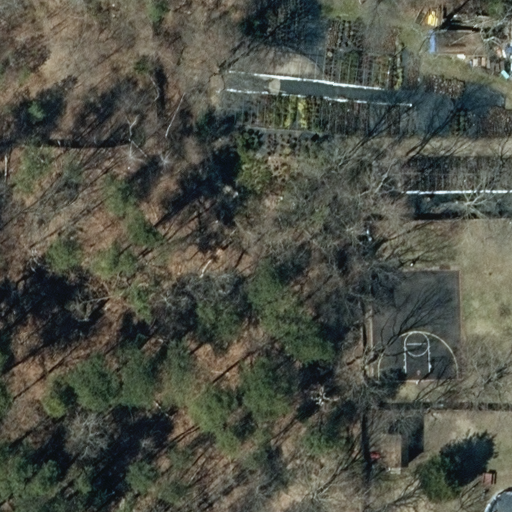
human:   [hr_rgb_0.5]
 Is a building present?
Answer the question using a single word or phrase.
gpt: yes

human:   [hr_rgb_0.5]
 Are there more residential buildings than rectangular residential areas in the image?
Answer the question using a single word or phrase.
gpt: no

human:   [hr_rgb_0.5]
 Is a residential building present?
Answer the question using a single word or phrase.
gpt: no

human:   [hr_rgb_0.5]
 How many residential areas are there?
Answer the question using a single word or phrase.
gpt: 1

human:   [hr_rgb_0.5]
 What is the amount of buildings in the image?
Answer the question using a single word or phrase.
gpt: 1

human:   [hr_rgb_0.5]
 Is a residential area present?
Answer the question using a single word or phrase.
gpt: yes

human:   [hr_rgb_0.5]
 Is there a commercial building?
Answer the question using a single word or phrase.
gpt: no

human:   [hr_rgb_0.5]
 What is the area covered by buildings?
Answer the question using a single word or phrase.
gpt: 46m2

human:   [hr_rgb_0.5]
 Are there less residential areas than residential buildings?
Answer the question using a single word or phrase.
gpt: no

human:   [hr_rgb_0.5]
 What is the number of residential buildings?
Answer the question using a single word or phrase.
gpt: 0

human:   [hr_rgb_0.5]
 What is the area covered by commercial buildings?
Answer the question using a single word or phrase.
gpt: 0m2

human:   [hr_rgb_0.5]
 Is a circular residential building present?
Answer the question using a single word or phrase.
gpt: no

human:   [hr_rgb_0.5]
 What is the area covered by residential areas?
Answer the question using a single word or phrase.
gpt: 4525m2

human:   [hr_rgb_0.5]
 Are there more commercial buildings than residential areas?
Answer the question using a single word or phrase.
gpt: no

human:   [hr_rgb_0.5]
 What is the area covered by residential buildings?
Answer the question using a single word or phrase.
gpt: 0m2

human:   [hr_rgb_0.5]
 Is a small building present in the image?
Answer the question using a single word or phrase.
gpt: yes

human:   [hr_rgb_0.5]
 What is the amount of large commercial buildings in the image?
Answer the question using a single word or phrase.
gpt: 0

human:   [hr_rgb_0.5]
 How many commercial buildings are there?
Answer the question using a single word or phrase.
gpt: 0

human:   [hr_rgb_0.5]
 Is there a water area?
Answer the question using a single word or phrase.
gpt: no

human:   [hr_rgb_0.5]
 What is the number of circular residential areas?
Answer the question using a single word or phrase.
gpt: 0

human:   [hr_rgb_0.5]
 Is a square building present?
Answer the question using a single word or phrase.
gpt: no

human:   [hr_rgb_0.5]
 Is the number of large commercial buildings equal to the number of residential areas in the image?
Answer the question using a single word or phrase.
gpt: no

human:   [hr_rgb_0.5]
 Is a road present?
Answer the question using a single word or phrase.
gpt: no

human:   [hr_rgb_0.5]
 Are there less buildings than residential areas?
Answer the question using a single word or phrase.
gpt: no

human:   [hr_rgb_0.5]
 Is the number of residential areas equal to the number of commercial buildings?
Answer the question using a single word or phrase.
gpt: no

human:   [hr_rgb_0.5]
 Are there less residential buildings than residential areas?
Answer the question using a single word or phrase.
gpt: yes

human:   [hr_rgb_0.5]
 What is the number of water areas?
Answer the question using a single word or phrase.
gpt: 0

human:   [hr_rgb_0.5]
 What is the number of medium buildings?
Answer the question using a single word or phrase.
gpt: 0

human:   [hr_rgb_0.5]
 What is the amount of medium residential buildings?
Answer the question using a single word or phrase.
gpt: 0

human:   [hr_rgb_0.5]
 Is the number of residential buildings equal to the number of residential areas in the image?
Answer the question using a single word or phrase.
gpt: no

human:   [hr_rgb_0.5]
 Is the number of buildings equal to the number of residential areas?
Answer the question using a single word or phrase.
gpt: yes

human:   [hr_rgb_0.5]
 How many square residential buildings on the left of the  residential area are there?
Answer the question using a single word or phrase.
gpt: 0

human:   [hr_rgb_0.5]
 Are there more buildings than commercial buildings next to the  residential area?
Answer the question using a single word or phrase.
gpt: yes

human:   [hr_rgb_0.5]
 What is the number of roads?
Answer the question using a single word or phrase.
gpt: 0

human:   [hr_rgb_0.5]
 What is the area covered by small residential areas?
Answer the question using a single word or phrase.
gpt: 0m2

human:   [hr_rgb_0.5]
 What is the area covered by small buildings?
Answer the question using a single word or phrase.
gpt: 46m2

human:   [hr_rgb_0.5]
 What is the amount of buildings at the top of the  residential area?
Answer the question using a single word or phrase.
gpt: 1

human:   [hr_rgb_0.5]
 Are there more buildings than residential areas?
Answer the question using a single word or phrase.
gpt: no

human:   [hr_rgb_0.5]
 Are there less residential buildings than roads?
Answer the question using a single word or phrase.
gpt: no

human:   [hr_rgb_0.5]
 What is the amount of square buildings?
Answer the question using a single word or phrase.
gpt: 0

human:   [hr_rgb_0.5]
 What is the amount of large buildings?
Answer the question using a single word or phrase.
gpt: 0

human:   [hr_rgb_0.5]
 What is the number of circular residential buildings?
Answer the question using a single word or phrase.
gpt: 0

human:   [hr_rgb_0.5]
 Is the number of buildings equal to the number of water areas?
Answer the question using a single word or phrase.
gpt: no

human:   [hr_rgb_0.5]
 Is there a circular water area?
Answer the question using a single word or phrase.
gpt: no

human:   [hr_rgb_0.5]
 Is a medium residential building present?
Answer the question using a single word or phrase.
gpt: no

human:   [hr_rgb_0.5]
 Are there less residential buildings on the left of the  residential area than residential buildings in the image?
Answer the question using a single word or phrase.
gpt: no

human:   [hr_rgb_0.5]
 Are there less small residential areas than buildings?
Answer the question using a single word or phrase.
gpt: yes

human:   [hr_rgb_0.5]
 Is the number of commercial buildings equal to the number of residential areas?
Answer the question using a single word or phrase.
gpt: no

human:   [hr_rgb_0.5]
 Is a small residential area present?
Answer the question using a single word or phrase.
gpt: no

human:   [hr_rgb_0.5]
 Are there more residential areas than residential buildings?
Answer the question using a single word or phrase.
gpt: yes

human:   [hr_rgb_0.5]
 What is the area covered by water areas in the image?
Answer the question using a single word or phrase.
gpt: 0m2

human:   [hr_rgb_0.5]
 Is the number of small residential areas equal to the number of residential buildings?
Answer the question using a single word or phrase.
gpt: yes

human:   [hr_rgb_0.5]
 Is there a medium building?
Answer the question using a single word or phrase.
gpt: no

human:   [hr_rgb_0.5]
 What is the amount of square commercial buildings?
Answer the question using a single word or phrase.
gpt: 0

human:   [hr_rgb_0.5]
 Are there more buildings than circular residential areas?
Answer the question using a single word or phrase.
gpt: yes

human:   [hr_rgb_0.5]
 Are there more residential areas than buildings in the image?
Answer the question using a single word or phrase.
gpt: no

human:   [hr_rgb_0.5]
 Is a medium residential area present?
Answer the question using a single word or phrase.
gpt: no

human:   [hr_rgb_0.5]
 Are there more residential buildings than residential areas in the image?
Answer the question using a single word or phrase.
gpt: no

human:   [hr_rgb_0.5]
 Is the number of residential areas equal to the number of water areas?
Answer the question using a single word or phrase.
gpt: no

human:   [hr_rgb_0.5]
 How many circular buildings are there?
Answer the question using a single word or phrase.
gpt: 0

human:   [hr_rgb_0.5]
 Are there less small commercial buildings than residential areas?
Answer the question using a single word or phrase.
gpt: yes

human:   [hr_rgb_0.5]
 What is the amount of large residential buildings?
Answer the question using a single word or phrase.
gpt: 0

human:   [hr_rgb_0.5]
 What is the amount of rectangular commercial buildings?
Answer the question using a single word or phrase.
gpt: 0

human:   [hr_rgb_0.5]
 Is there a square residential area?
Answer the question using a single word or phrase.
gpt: no